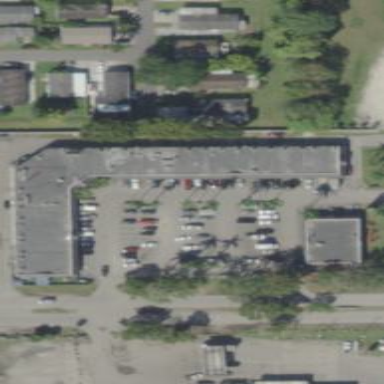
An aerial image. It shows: Retail building.